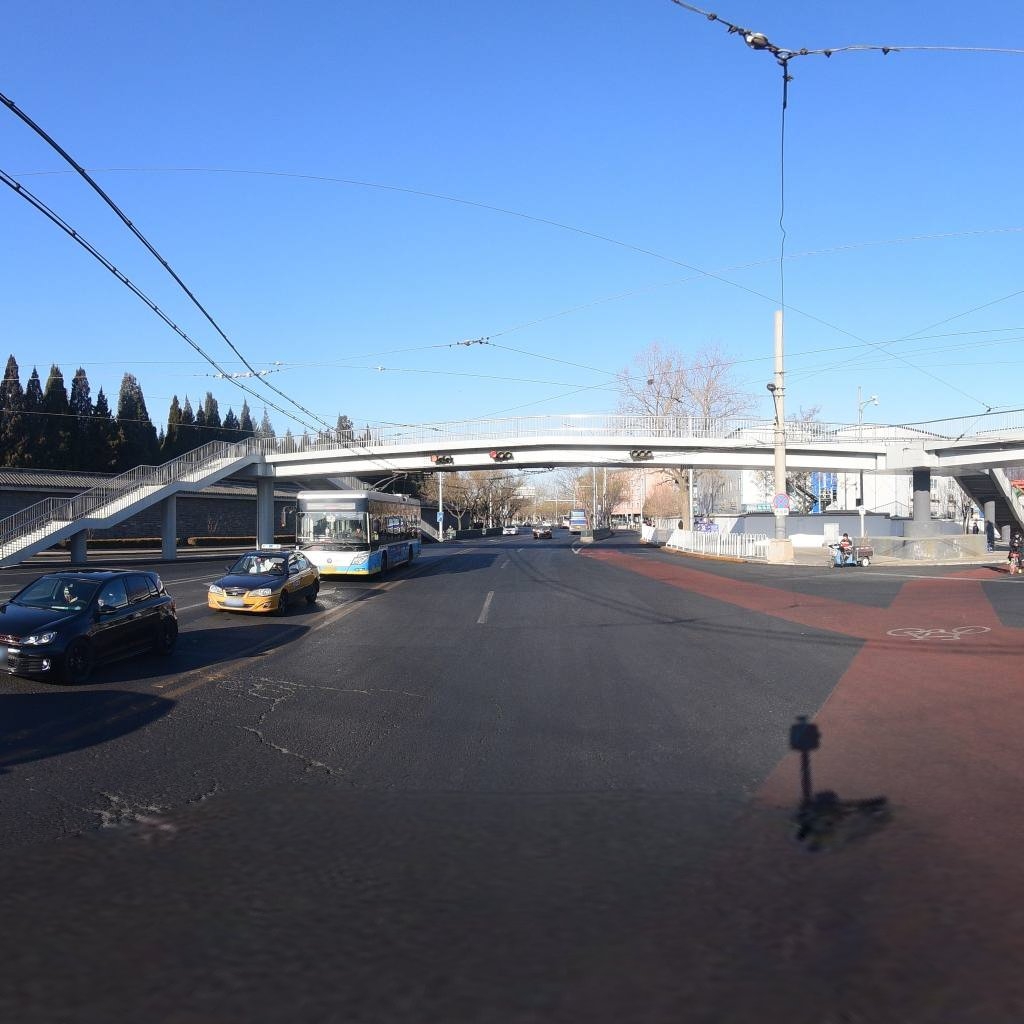
Region: Dongcheng
Road damage annotations: alligator crack